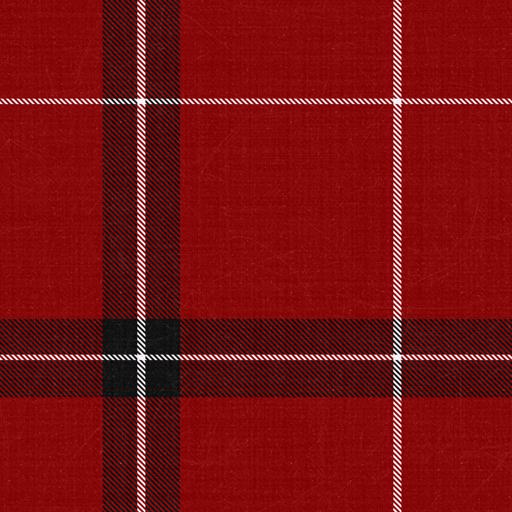
Tags: fabric pattern red tartan